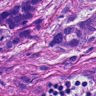
Metastatic tissue present: yes